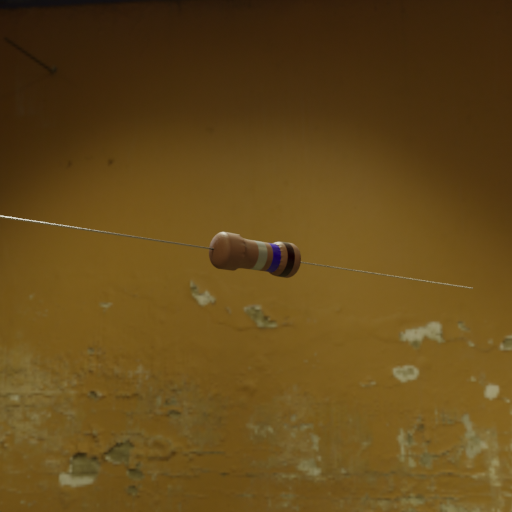
Resistor colour bands (in order): silver, blue, black